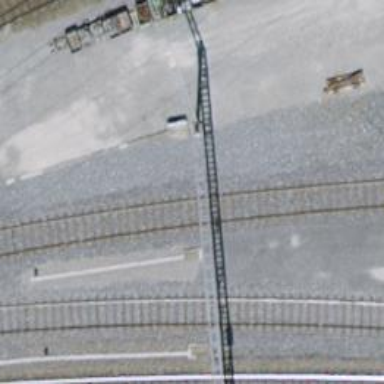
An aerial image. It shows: Single-track railway yard.